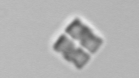
Label: Bacillariophyceae_morphotype1